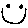
Label: smiley face